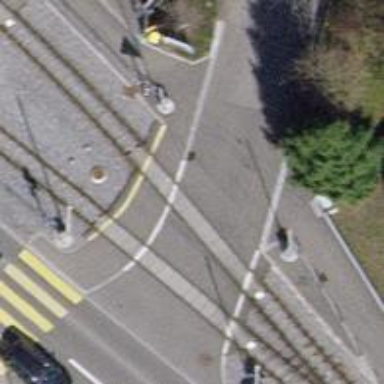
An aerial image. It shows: Railway crossing with chicane feature.